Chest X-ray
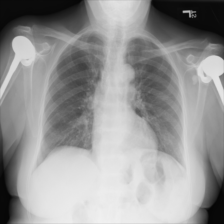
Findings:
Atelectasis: negative
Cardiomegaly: negative
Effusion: negative
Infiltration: negative
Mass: negative
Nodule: negative
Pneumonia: negative
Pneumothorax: negative
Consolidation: negative
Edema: negative
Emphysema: negative
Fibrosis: negative
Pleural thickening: negative
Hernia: negative